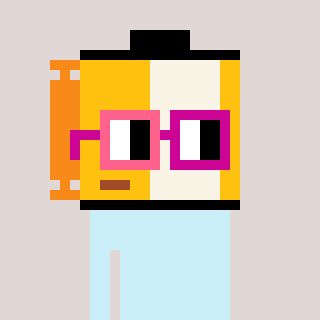
a pixel art character with square pink and red glasses, a film roll-shaped head and a orange-colored body on a warm background